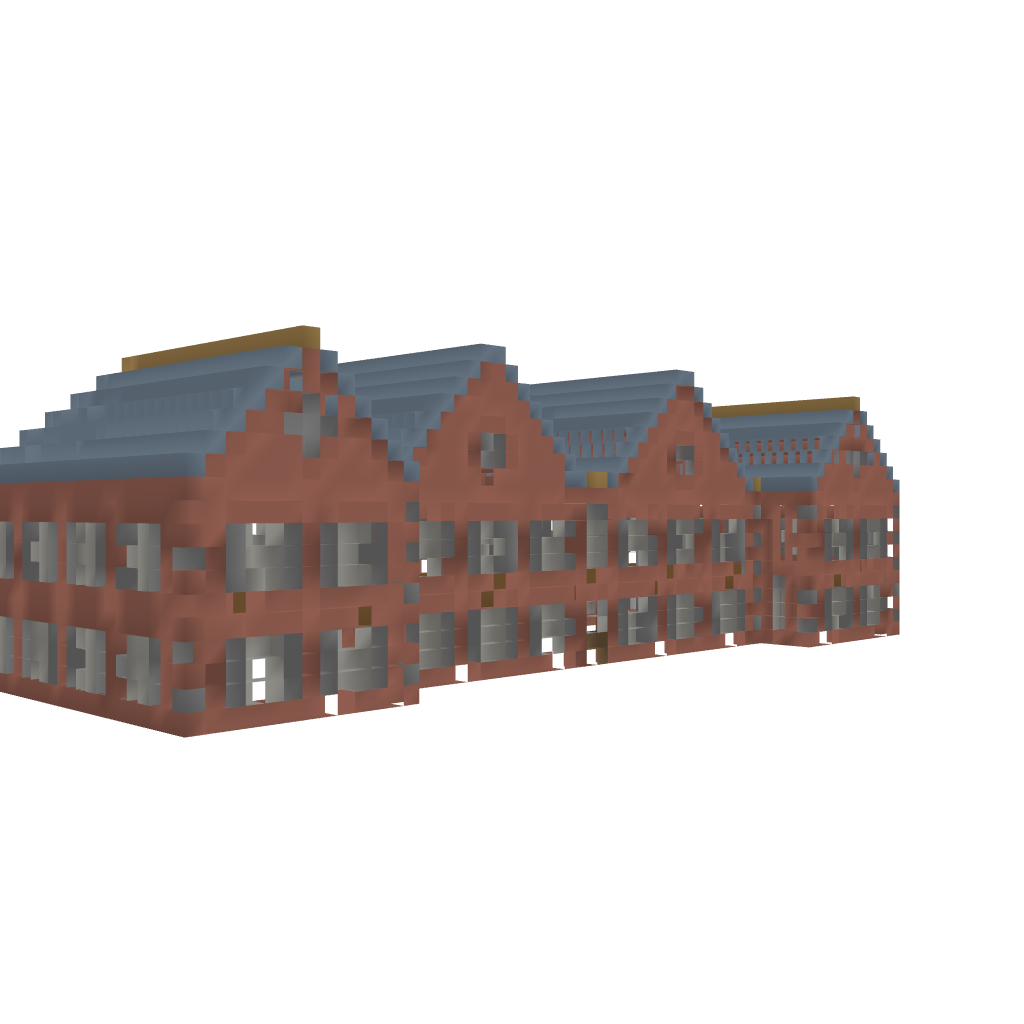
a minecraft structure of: Brick House